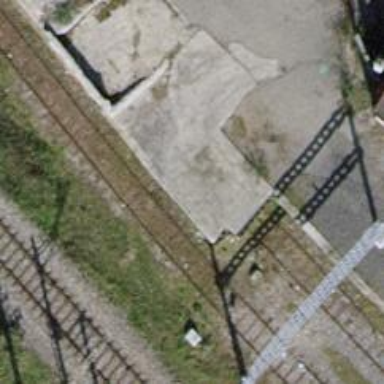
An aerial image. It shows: Rail yard with electrified contact lines for the trains.